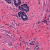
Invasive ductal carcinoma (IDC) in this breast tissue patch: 0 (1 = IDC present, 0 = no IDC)